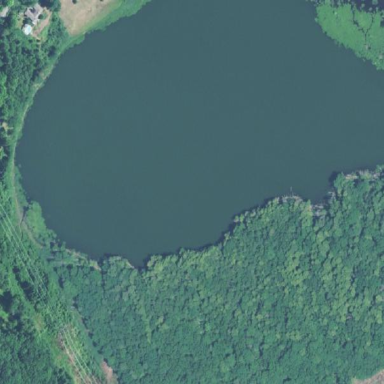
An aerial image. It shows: Reservoir of natural water.